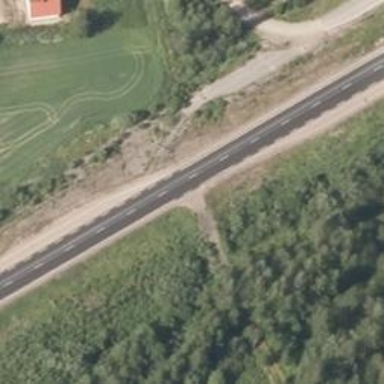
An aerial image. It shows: Asphalt road classified as trunk highway.